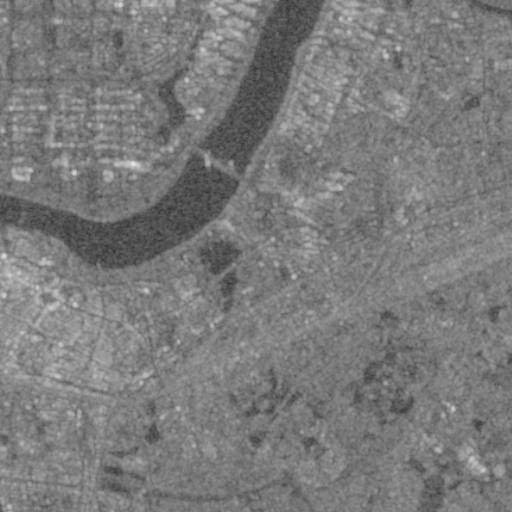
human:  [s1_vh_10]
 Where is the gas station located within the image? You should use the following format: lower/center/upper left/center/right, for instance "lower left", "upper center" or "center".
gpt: The gas station is located in the upper center of the image.
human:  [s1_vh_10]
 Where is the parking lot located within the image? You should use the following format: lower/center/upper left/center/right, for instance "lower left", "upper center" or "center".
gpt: The parking lot is located in the lower left of the image.
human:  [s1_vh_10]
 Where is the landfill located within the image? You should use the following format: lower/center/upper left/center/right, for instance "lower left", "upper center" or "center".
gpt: There is no landfill in the image.

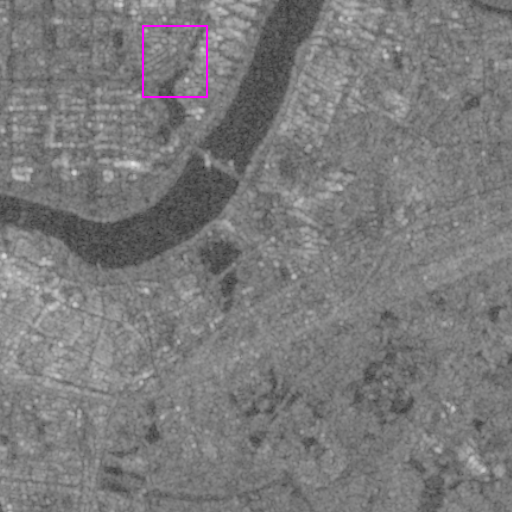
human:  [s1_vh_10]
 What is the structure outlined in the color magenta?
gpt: The structure outlined in magenta is a park.
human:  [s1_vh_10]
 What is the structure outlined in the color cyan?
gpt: There is no cyan outline.